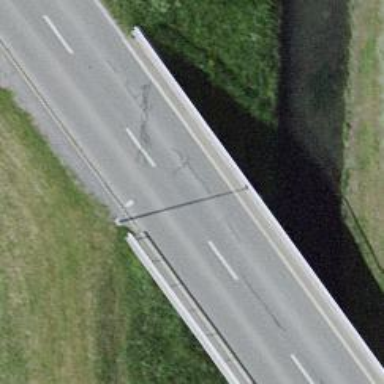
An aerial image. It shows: Unclassified road on beam-structured bridge with asphalt surface.